Question: I'm using 'react-native-maps' but I faced a problem that after a lot of googling without answer makes me ask it here.
I'm trying to use Custom Marker for the marker in the map as the following picture

- as I searched I found out that needed to use Custom Marker to accomplish the maker's design, then I created a Custom Marker component '''
import React, { Component } from "react";
import { View } from "react-native";
import {
Text,
Left,
Right,
Thumbnail,
} from "native-base";
const defaultEmployeeLogo = require("../../../assets/defualtEmployee.png");
class CustomMarker extends Component {
render() {
return (
<View style={{ flexDirection: 'row', width: 140, height: 60,
borderRadius: 70, backgroundColor: 'orange' }}>
<Left>
<Thumbnail source={defaultEmployeeLogo} />
</Left>
<Right>
<Text style={{
color: '#fef',
fontSize: 13,
paddingBottom: 2,
fontFamily: 'Roboto',
alignItems: 'center',
paddingRight: 10
}}>Mohammad</Text>
</Right></View >);
}
}
export default CustomMarker;
'''
when I use CustomMarker.js class solely it works fine and it shows the image but when I use it as the marker custom view it doesn't show the image
<URL>
I don't know why it can't render the image with Custom Marker in android.
and here is my code where I'm using map, markers and custom marker class
'''
return (
<View style={styles.map_container}>
<MapView
style={styles.map}
customMapStyle={customrMapStyle}
region={{
latitude: this.state.region.latitude,
longitude: this.state.region.longitude,
latitudeDelta: 0.4,
longitudeDelta: 0.41,
}} >
{
coordinationData.map(function (marker, i) {
let lat = marker.latLang.latitude;
let lang = marker.latLang.longitude;
<MapView.Marker
key={i}
coordinate={
{
latitude: lat,
longitude: lang,
latitudeDelta: 0.4,
longitudeDelta: 0.41
}
}
title={marker.title}
description={marker.description}
>
<CustomMarker />
</MapView.Marker>
})}
</MapView>
</View>
'''
any kind of help would be appreciated.
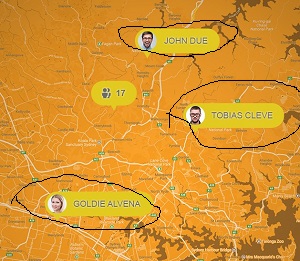
Answer: Use 'SVG' for this <URL>
'''
<Marker
coordinate={{
longitude: lang,
latitude: lat,
}}
>
<View style={{
flexDirection: 'row', width: 100, height: 30,
backgroundColor: 'orange'
}}>
<Svg
width={40} height={30}>
<Image
href={url}
width={40}
height={30}
/>
</Svg>
<View
style={{
flexDirection: 'column'
}}
>
<Text
style={{
marginLeft: 2,
fontSize: 9,
color: '#ffffff',
fontWeight: 'bold',
textDecorationLine: 'underline'
}}
>{marker.title}</Text>
<Text
style={{
marginLeft: 2,
fontSize: 9,
color: '#ffffff',
fontWeight: 'bold',
textDecorationLine: 'underline'
}}
>{marker.description}</Text>
</View>
</View>
</Marker>
'''